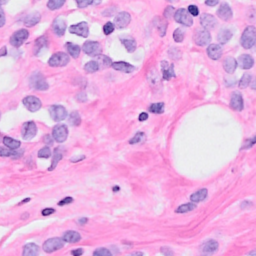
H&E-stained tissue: Breast